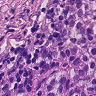
Metastatic tissue present: yes